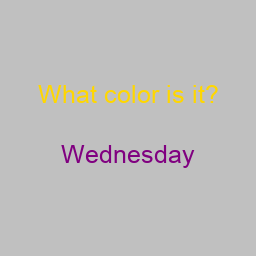
Color: purple
Background color: silver
Question text color: gold